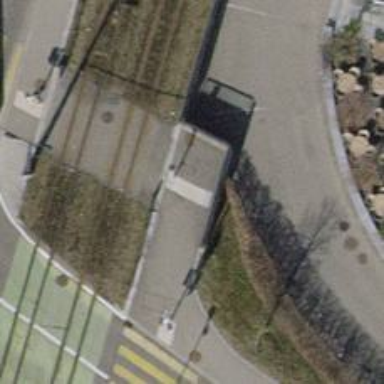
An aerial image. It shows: Kerb serving as barrier.